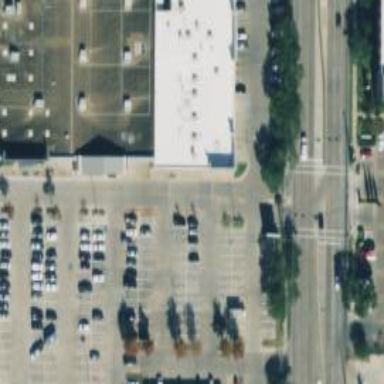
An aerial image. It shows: Parking space.